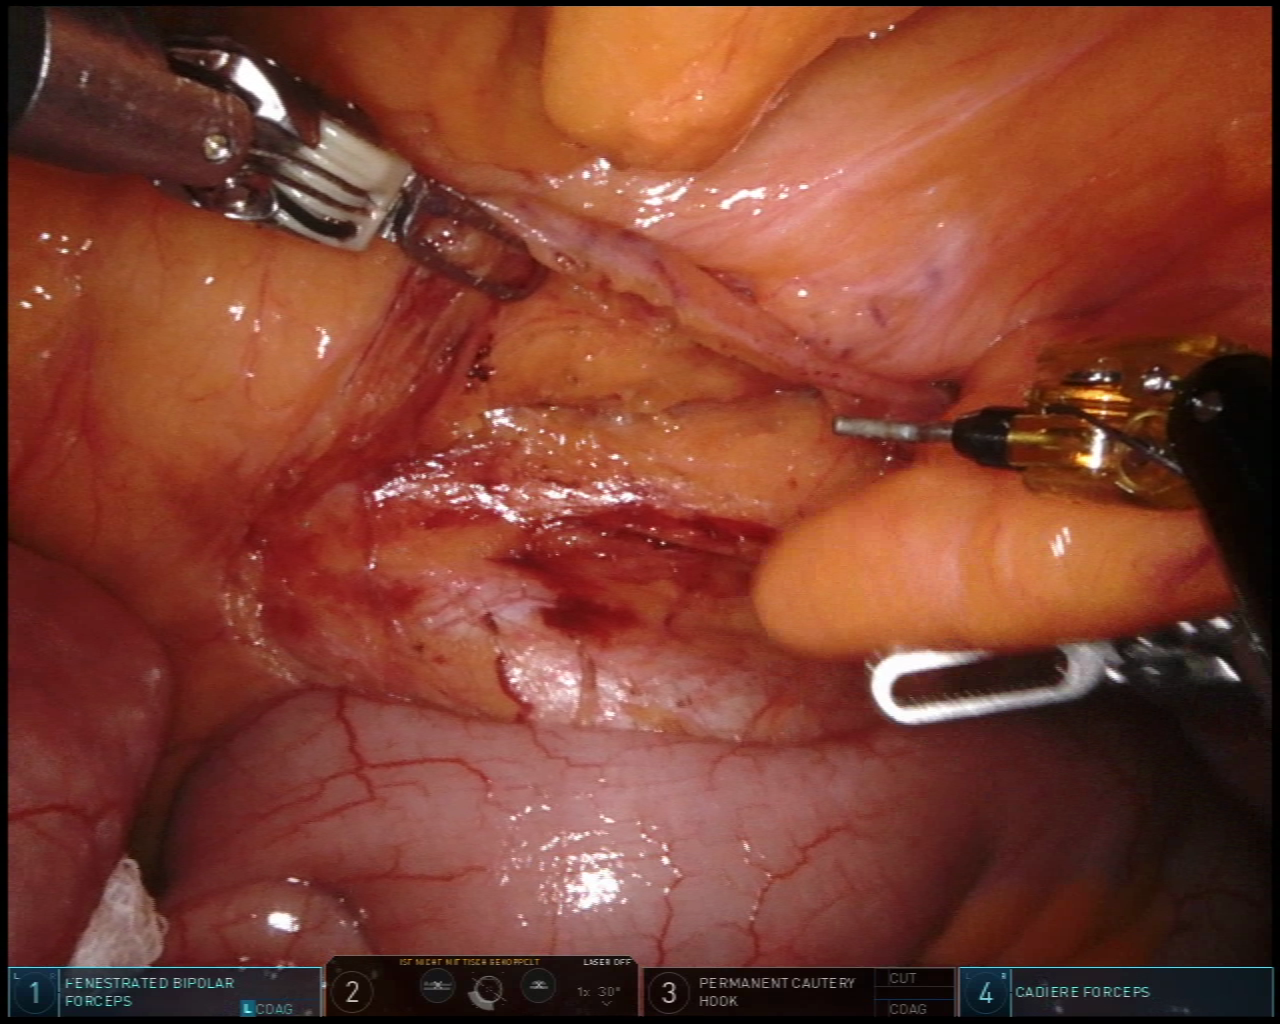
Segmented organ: small_intestine
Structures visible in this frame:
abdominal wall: no
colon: no
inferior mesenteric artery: no
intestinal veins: no
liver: no
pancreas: no
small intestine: yes
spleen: no
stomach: no
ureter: yes
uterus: no
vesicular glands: no